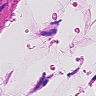
Metastatic tissue present: no